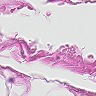
Metastatic tissue present: no